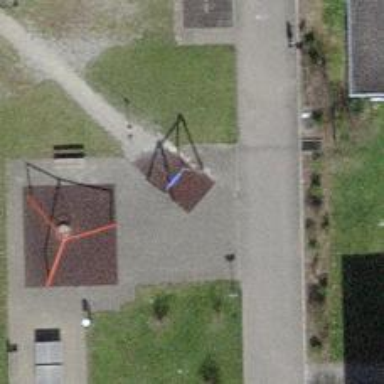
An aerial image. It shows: Playground featuring zipwire.